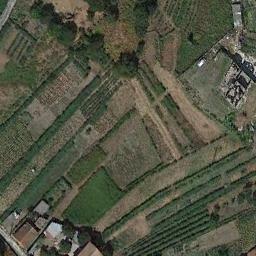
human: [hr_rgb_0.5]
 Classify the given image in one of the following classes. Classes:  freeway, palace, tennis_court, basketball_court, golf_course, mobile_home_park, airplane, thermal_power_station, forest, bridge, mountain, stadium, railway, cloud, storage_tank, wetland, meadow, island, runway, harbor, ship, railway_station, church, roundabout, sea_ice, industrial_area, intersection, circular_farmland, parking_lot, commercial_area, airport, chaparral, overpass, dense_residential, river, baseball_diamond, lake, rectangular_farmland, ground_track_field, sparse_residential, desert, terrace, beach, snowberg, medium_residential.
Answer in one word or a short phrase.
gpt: terrace